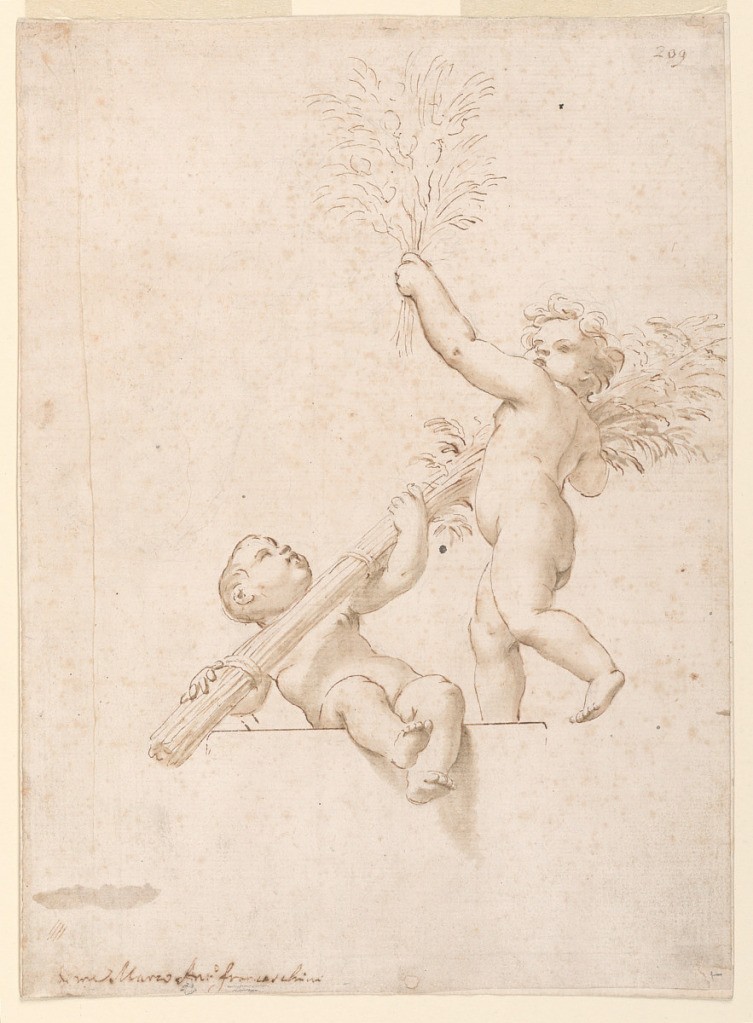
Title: Design for a Lunette, Church of Corpus Domini, Bologna, Italy, Summer
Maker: Marc Antonio Franceschini, Italian, 1648 – 1729
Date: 1689–96
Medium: Pen and ink, brush and gray-brown watercolor, graphite on paper
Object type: Drawing
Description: Study for the decoration of a lunette in the church of Corpus Domini, two figures of children representing Summer. A reclining seated child and a standing one, at right, are shown from below, with a simple horizontal line as an indication of their place of support. The walking child is turned toward the left. He or she raises the left hand, carrying a bunch of olive branches or stalks of wheat. The sitting child carries in both hands sheaf, the upper part of which is supported by the right arm of the walking child.